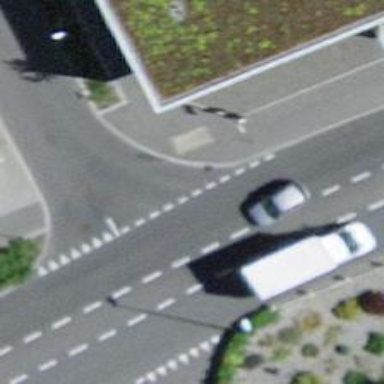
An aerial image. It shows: Public transport stop position.